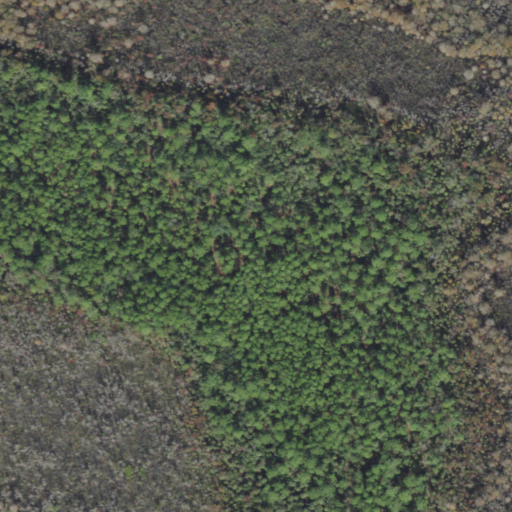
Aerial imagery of island in Florida named Pine Island containing only woody wetlands